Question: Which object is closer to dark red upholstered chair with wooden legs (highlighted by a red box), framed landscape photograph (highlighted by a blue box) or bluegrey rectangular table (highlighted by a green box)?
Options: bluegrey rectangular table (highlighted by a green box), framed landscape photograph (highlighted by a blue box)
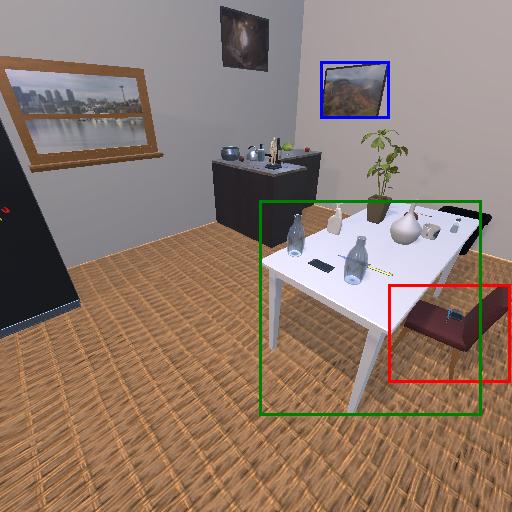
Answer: bluegrey rectangular table (highlighted by a green box)